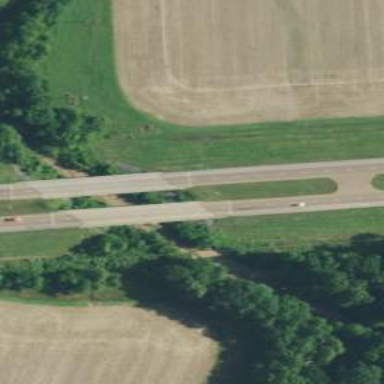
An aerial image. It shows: Trunk highway.